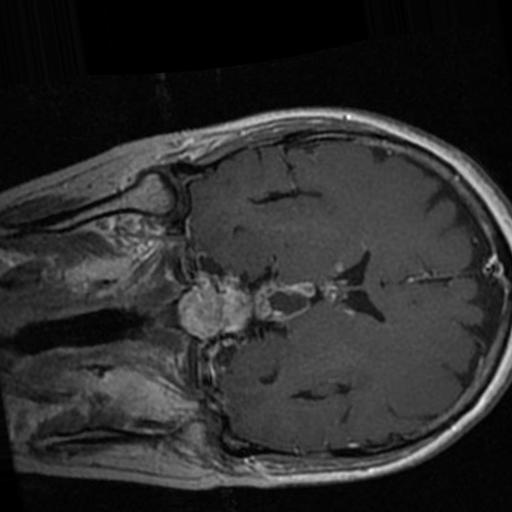
Label: brain_tumor